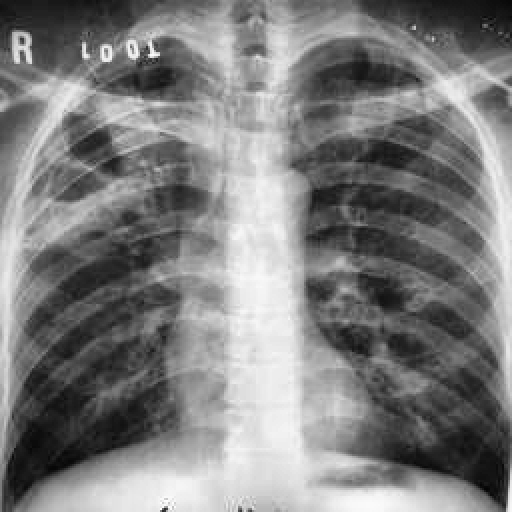
Finding: TUBERCULOSIS